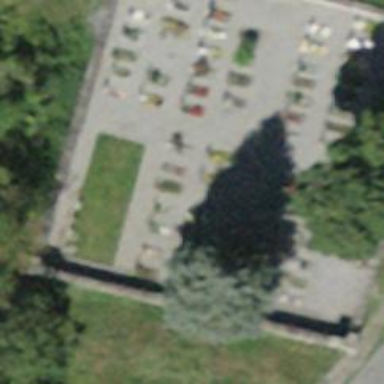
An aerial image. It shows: Grave yard.